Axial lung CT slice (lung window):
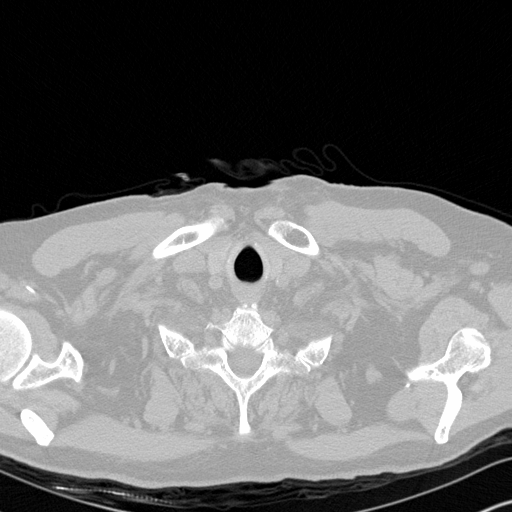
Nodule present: no